Field crop: tomato
Growth stage: 1
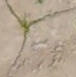
Species: cyperus